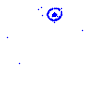
Particle: electron